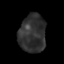
Tissue: lung
Cell type: Fibroblasts
Senescence score: 0.1995
Nuclear area (px): 991
Mean DAPI intensity: 48.582